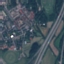
Label: Highway